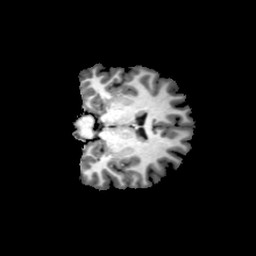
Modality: T1w
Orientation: coronal
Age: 19
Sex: female
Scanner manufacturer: philips
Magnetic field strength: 3 T
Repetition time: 0.0082 s
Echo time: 0.0037 s